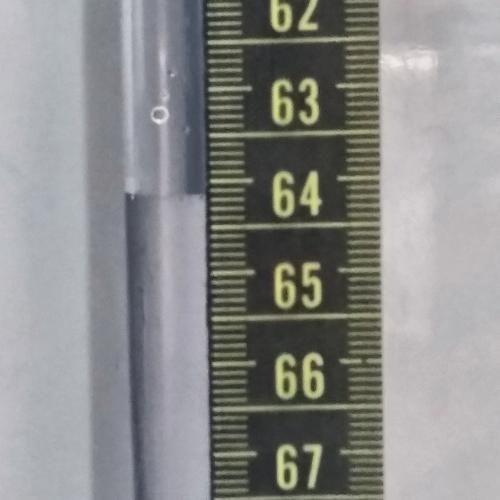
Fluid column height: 64.1 cm